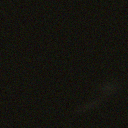
Screen state: off